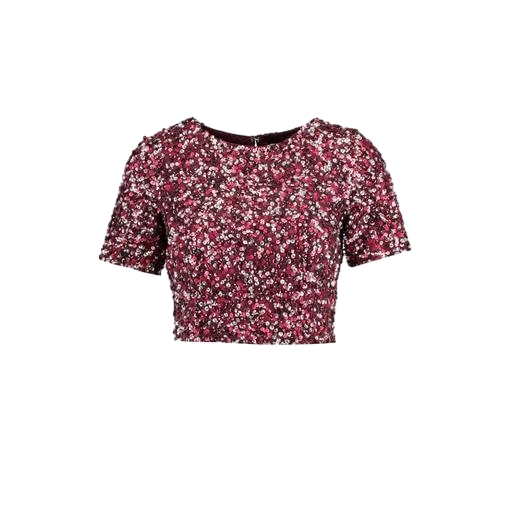
red floral-print cropped tee, embellished crop top co, red floral-print top, white background